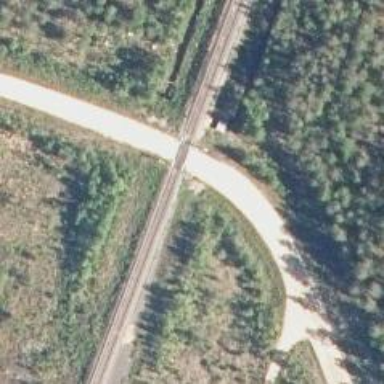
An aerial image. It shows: Continuous rail railway with electrified contact line.